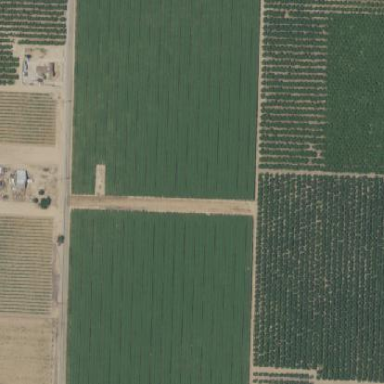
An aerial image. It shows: Orchard with field cropland.